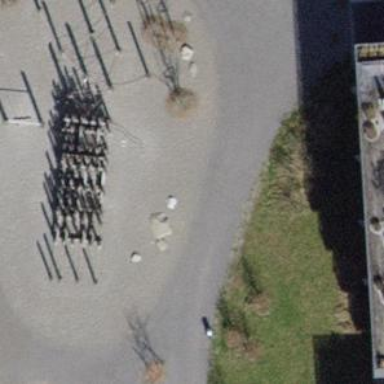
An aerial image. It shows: Playground area for leisure activities on the land.